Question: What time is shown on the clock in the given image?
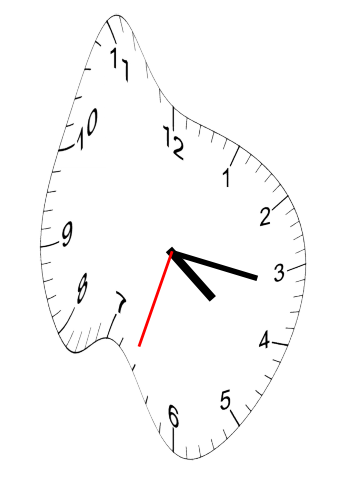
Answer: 04:16:33